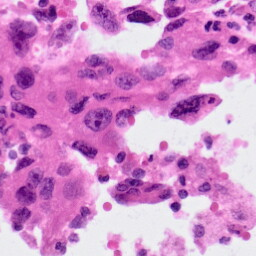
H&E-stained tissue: Lung